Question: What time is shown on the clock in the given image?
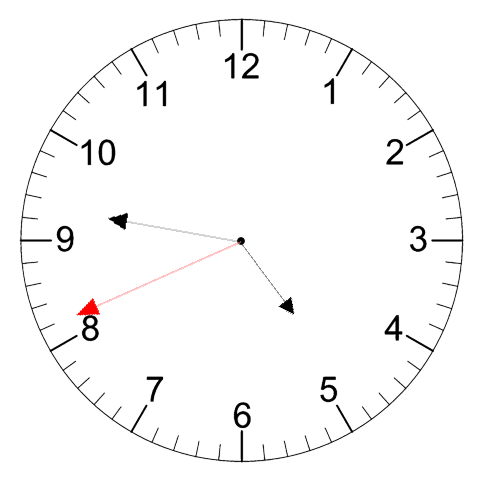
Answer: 04:46:41